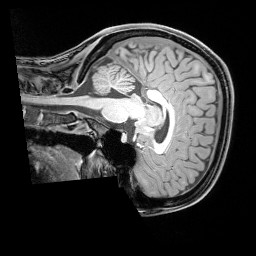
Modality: T1w
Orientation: sagittal
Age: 24
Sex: female
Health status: healthy
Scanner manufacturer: siemens
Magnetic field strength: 3 T
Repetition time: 1.65 s
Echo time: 0.00182 s